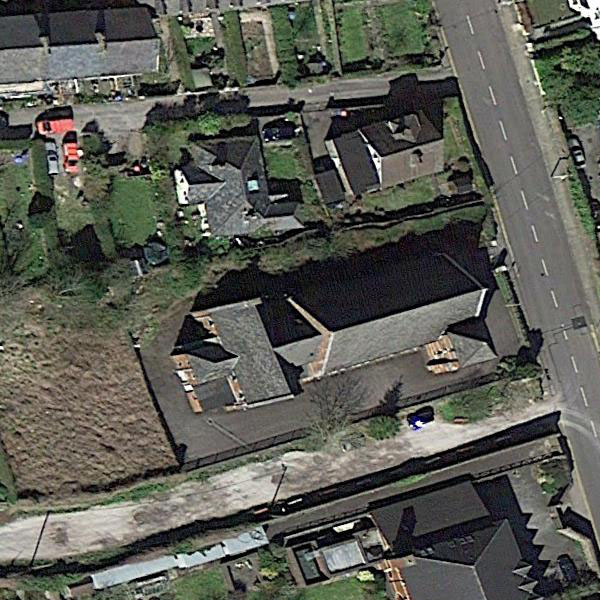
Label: Church